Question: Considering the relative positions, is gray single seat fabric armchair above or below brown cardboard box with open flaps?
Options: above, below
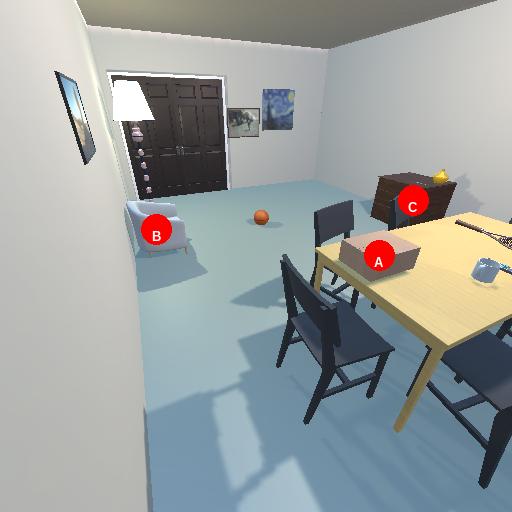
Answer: above